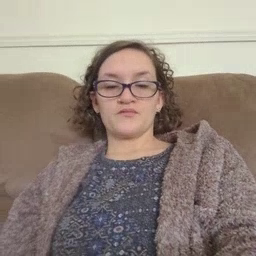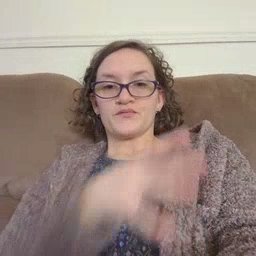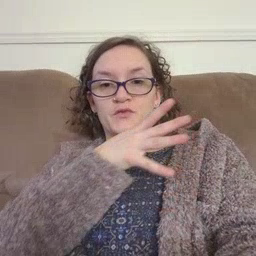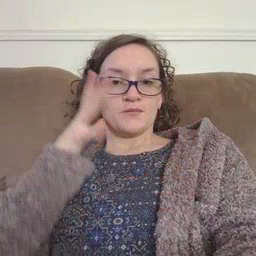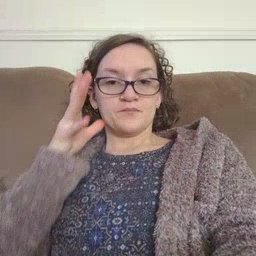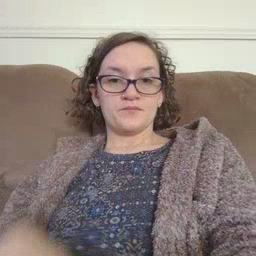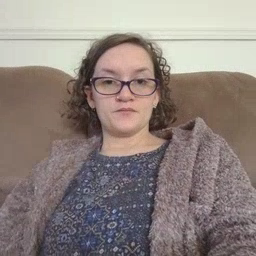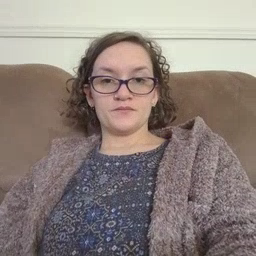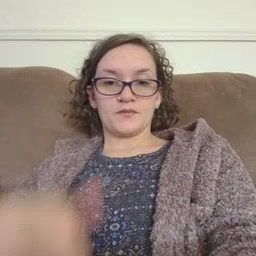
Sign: farm